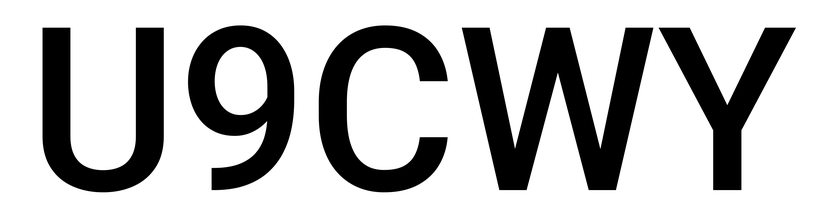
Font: Roboto_Medium